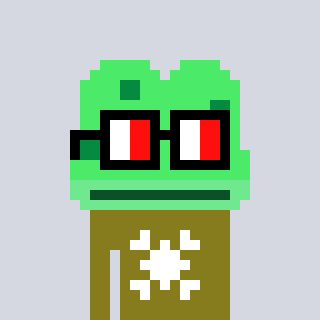
a pixel art character with square glasses with black frames and red eyes, a frog-shaped head and a gunk-colored body on a cool background